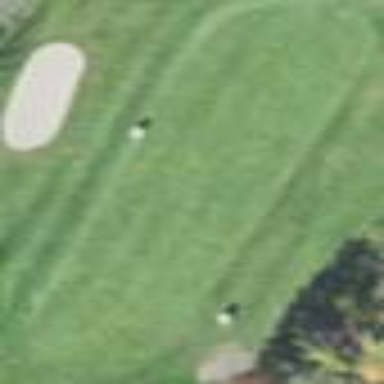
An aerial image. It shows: Grassy area designated as golf fairway.